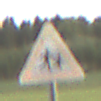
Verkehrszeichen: KinderLinks
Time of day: SunriseSunset
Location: Outdoor (Nature)
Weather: Clear
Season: NotSpecified
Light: Natural